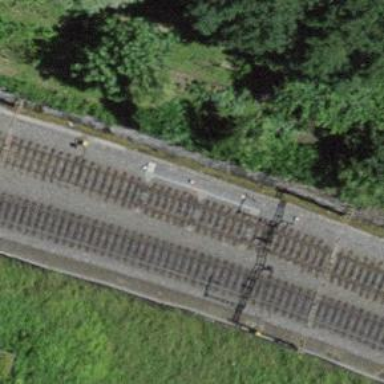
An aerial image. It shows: Railway switch.